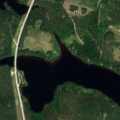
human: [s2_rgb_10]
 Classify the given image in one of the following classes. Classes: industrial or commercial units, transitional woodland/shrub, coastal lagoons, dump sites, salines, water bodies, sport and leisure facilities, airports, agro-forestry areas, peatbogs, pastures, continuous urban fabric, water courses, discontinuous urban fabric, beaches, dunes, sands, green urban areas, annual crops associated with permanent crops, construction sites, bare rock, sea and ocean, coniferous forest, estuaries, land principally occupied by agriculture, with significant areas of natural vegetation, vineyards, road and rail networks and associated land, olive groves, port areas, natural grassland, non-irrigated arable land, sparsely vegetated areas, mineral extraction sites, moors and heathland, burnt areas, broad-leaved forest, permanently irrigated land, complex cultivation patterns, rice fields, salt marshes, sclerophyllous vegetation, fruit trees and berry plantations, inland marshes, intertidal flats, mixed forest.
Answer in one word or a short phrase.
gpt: coniferous forest, mixed forest, transitional woodland/shrub, water bodies